Milling tool wear sample.
Tool blade image: 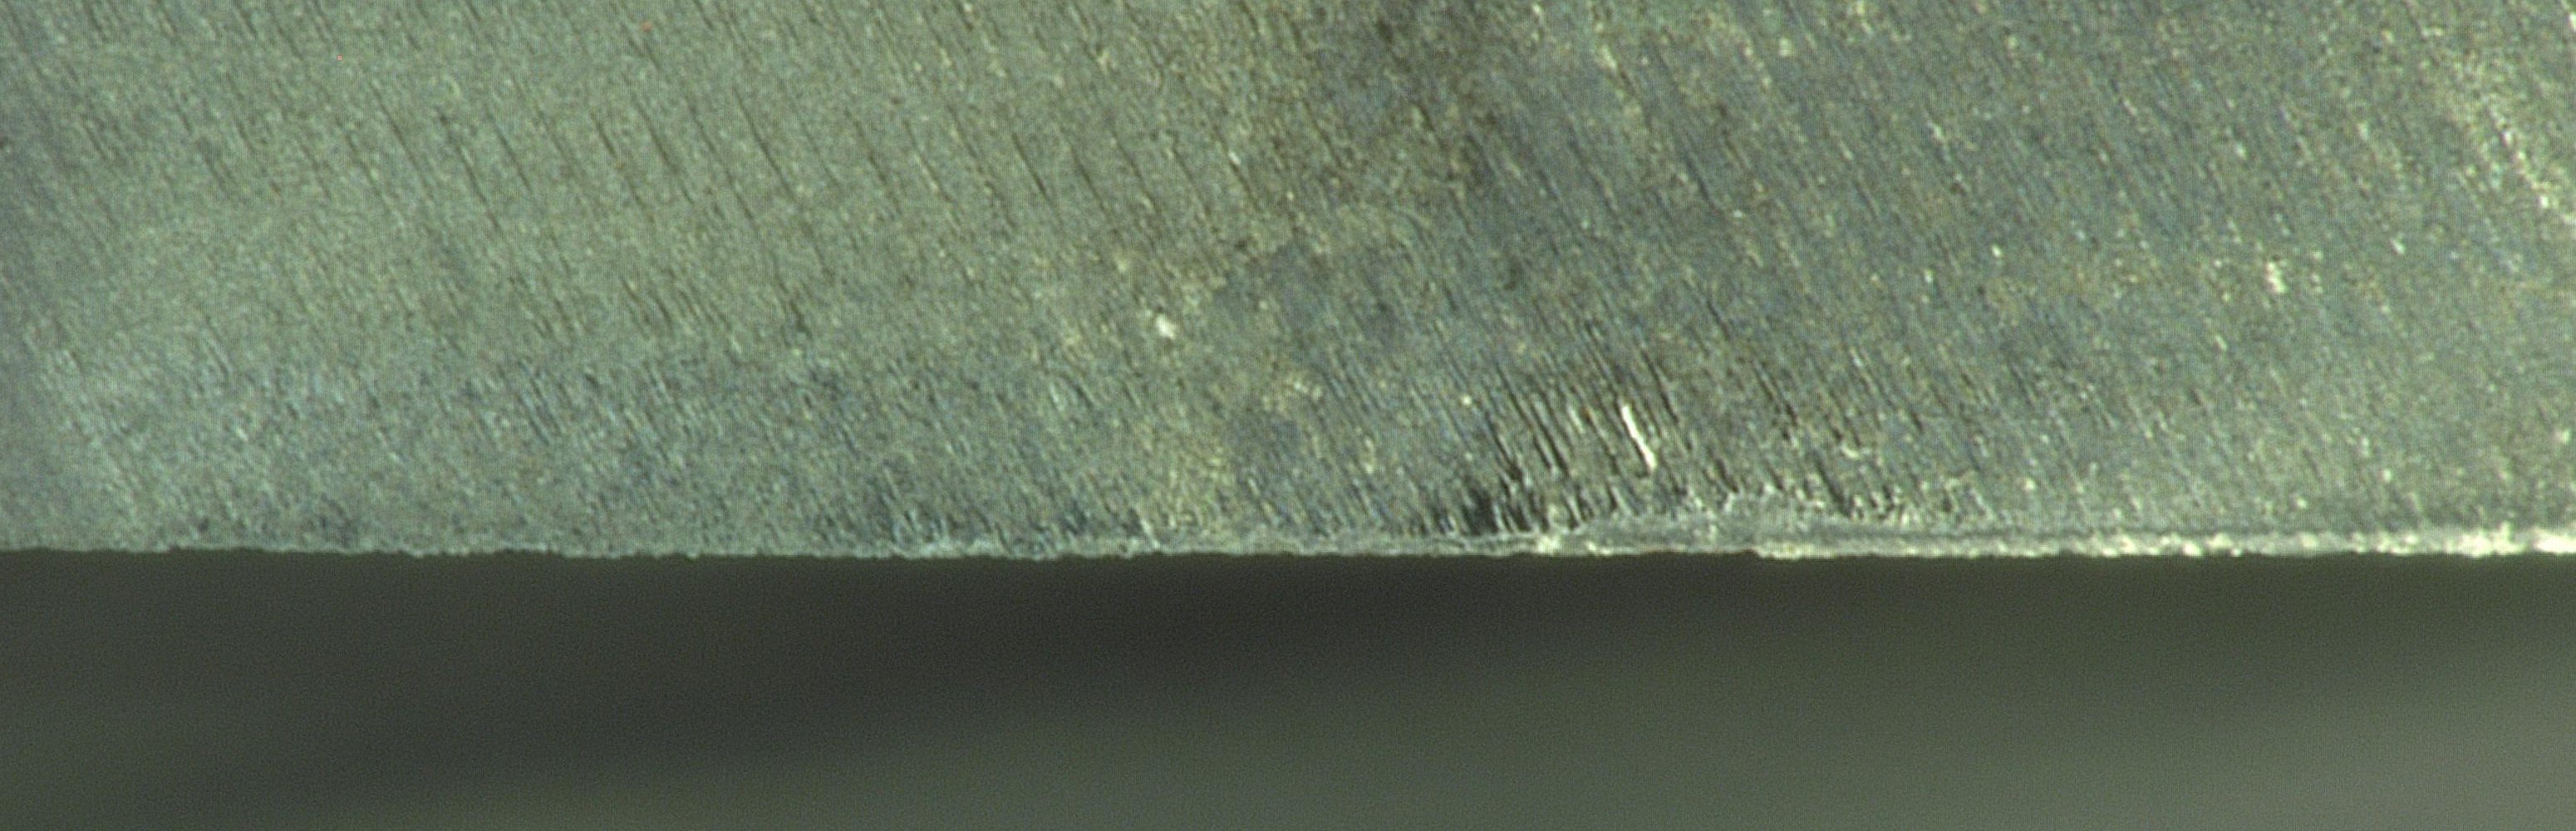
Chip image: 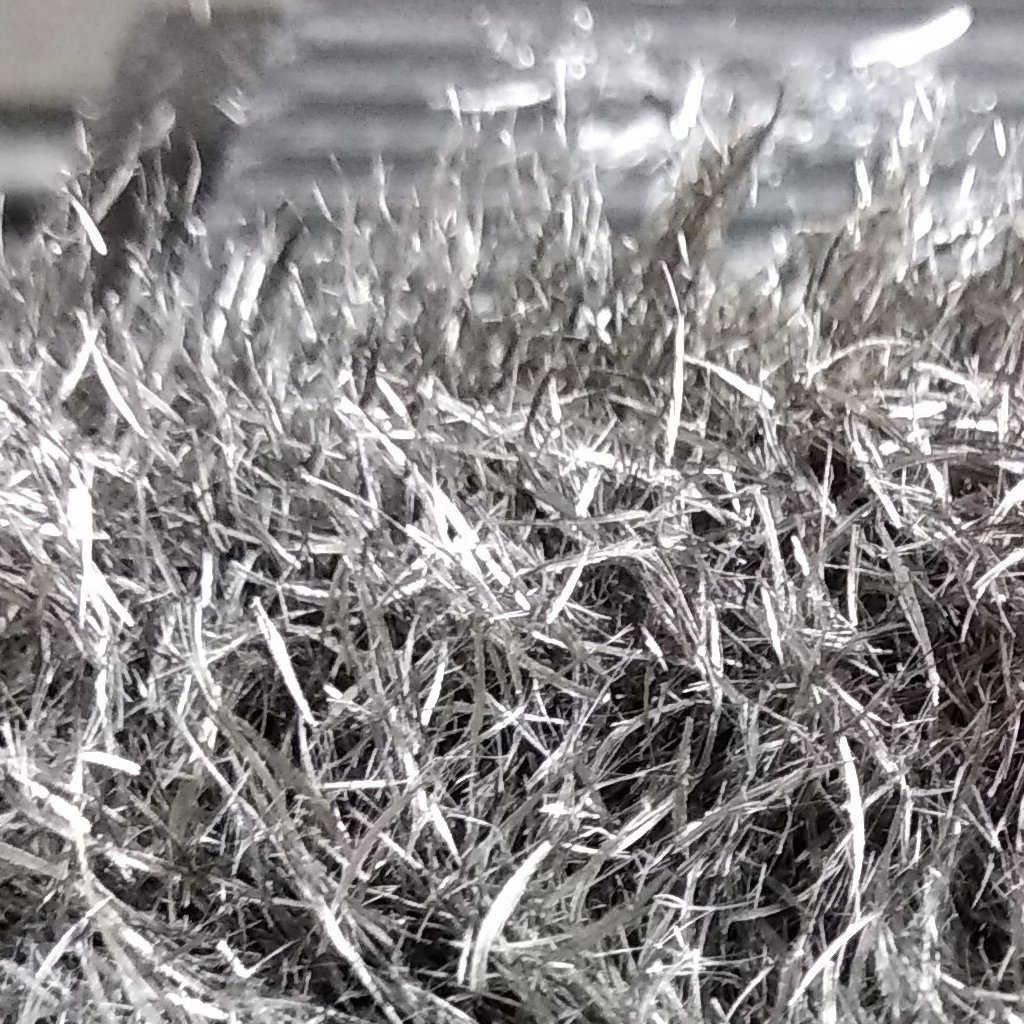
Workpiece image: 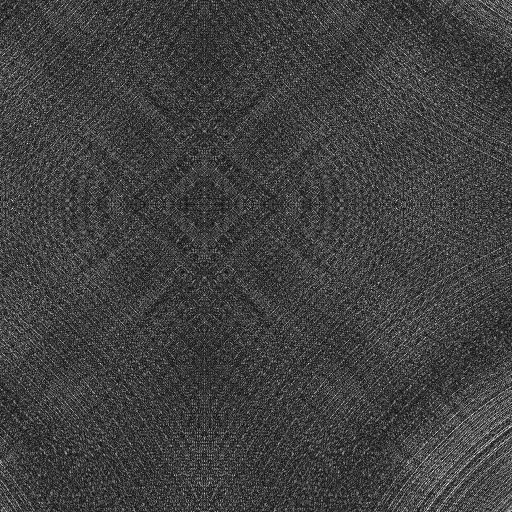
Tool wear state: sharp
Gaps: 0.22
Flank wear: 32.43
Overhang: 9.12
Force-signal Mel-spectrograms (X, Y, Z axes): 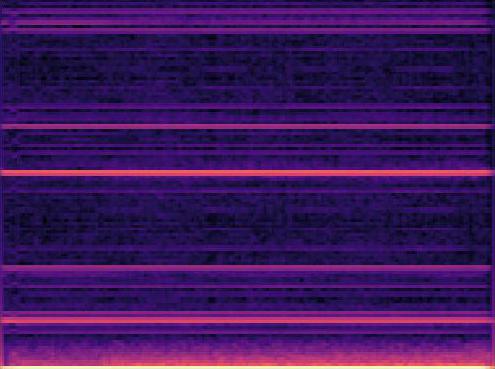 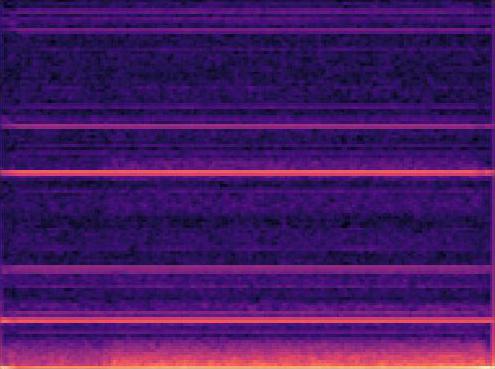 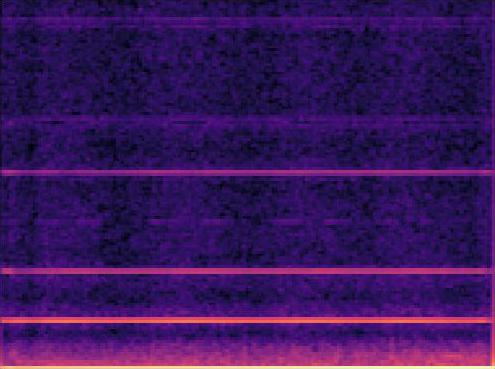
Force-signal scalograms (X, Y, Z axes): 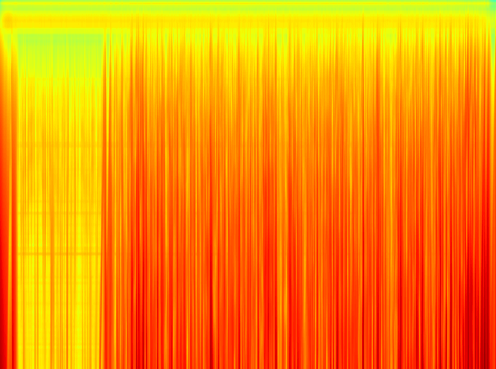 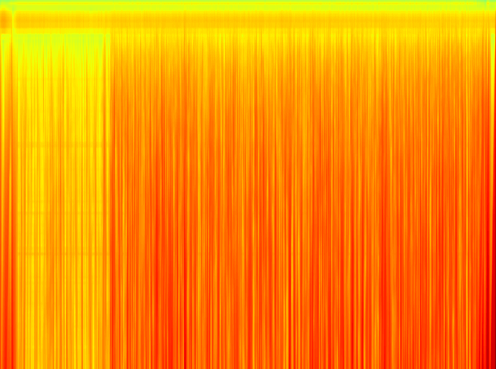 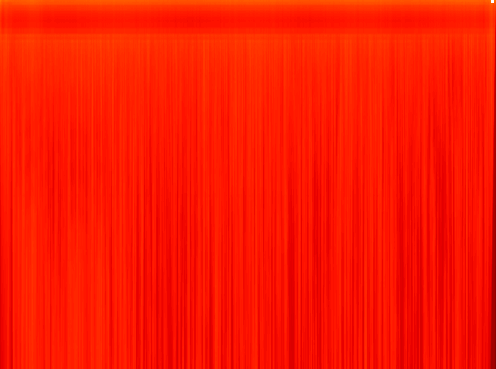
Force phase: initial_break_in_wear